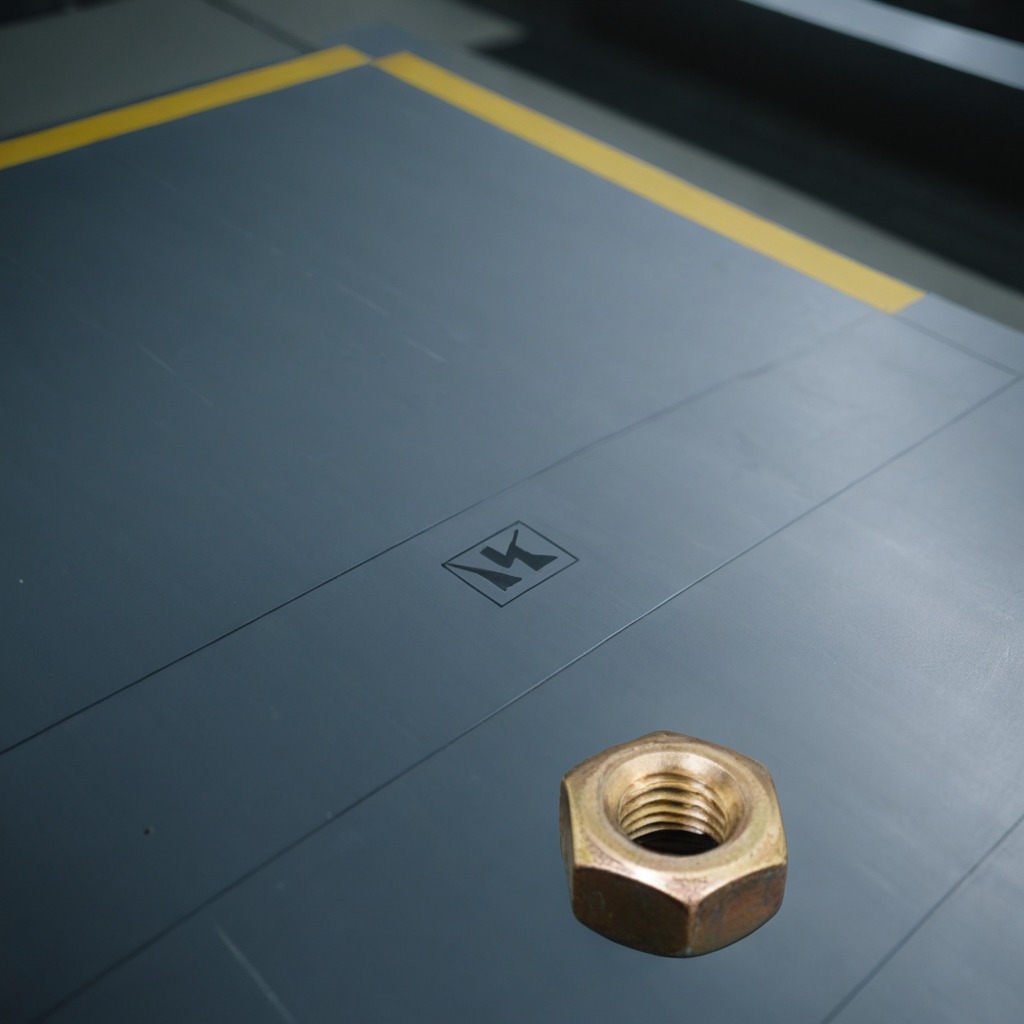
A metal nut is lying on the toolbox surface.